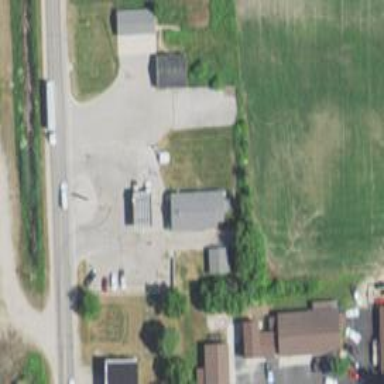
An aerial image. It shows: Convenience shop.